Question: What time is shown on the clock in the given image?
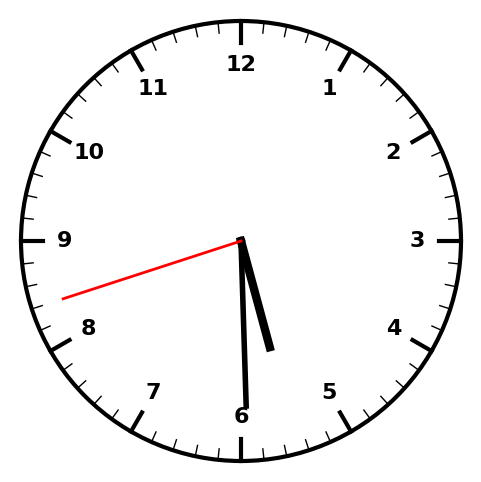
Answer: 05:29:42